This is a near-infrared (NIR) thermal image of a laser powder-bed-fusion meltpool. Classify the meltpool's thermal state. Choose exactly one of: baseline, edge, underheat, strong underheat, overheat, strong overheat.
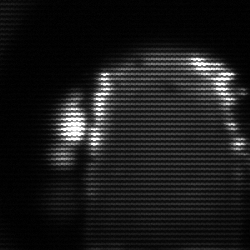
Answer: baseline